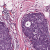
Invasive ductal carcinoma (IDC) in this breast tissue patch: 0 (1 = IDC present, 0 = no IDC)